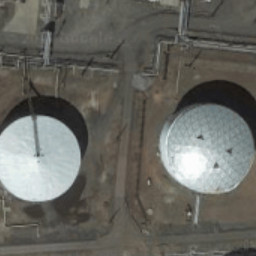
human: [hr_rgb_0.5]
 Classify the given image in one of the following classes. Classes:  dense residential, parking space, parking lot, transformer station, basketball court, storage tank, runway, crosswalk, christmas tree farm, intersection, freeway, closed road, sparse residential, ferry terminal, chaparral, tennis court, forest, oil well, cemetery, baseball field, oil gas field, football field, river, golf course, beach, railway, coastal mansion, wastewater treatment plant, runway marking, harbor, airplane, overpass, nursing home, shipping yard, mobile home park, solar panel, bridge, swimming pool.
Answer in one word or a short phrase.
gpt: storage tank